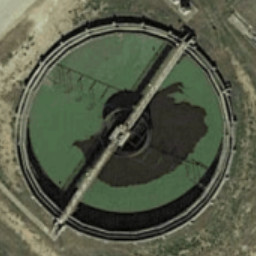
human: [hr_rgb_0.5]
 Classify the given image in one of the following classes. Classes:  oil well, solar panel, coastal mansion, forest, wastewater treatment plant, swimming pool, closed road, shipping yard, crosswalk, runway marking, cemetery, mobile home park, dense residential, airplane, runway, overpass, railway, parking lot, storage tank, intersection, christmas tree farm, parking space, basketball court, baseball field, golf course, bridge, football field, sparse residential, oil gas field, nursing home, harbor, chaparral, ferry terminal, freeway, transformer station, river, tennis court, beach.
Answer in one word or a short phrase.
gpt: wastewater treatment plant